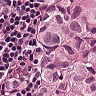
Metastatic tissue present: yes